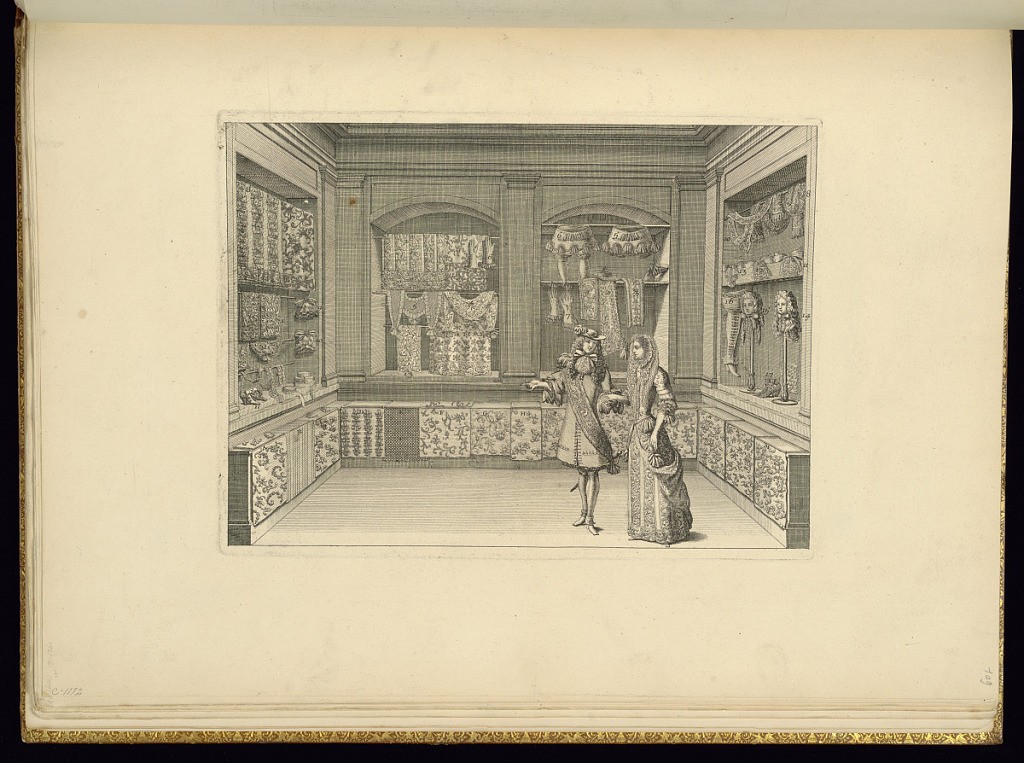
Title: Shop Scene
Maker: Jean Berain, the elder, French, 1640-1711
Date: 1711
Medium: Engraving on laid paper
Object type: Bound print
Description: Scene of a man and a woman in a shop. The man gestures to a wall with hanging textiles, shoes, and ribbons. On the other walls, there are also gloves, tassels, and wigs. Many of the goods are numbered, suggesting there might have been a legend identifying the various items. The plate is not signed.